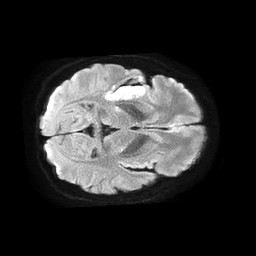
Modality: TRACE
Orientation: axial
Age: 58
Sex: female
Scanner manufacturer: philips
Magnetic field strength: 1.5 T
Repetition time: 4.6 s
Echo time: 0.09059 s